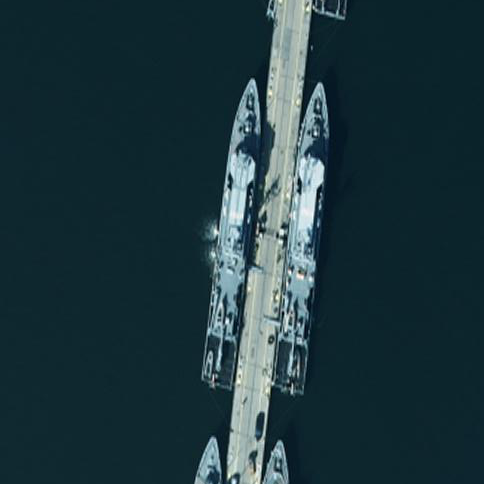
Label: combat